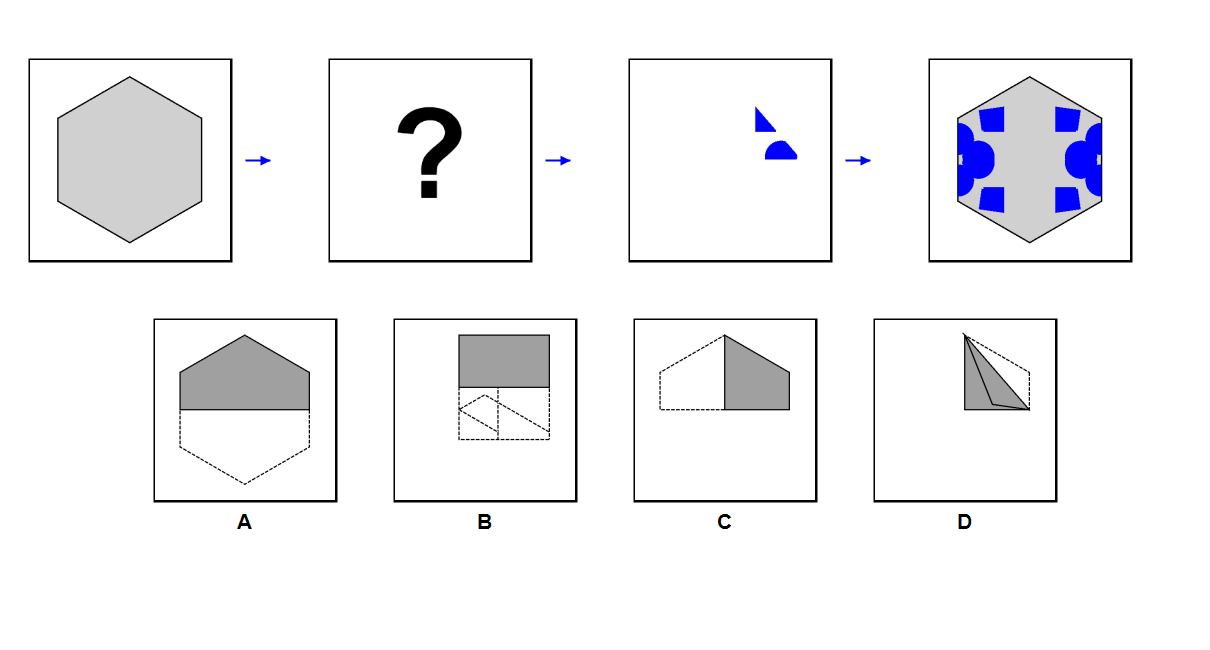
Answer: B